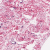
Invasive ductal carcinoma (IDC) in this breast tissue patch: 0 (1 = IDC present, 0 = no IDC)